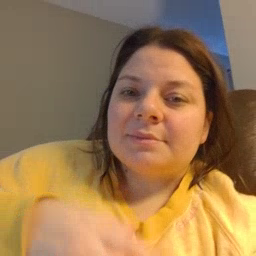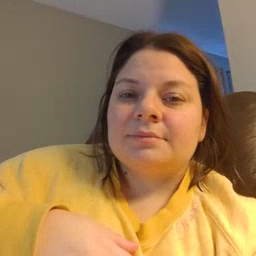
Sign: wet